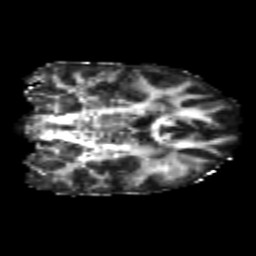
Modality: FA
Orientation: coronal
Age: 23
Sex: female
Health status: healthy
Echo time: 0.074 s